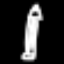
Label: pencil